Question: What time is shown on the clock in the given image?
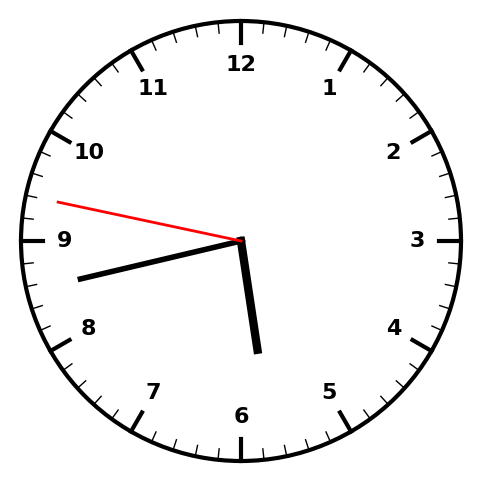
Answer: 05:42:47